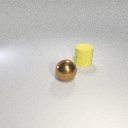
large brown metal sphere to the left of large yellow rubber cylinder